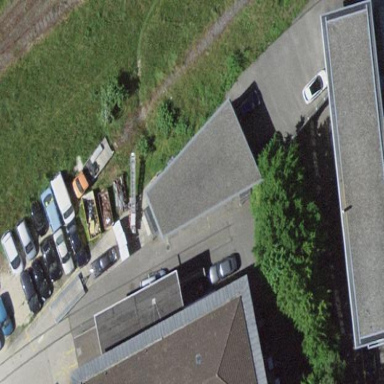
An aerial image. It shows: Commercial building.